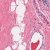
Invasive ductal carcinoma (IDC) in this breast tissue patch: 0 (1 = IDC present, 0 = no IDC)